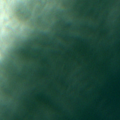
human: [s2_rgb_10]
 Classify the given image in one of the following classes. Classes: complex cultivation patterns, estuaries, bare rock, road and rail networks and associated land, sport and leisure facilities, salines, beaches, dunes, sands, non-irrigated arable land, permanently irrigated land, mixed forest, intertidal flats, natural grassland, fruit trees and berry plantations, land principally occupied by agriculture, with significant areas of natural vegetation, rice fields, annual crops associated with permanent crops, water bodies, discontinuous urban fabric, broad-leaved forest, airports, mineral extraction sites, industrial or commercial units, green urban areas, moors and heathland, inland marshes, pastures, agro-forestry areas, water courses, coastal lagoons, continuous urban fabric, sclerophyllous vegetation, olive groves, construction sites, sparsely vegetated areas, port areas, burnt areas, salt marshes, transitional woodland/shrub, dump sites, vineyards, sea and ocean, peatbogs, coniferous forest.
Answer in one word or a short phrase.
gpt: sea and ocean